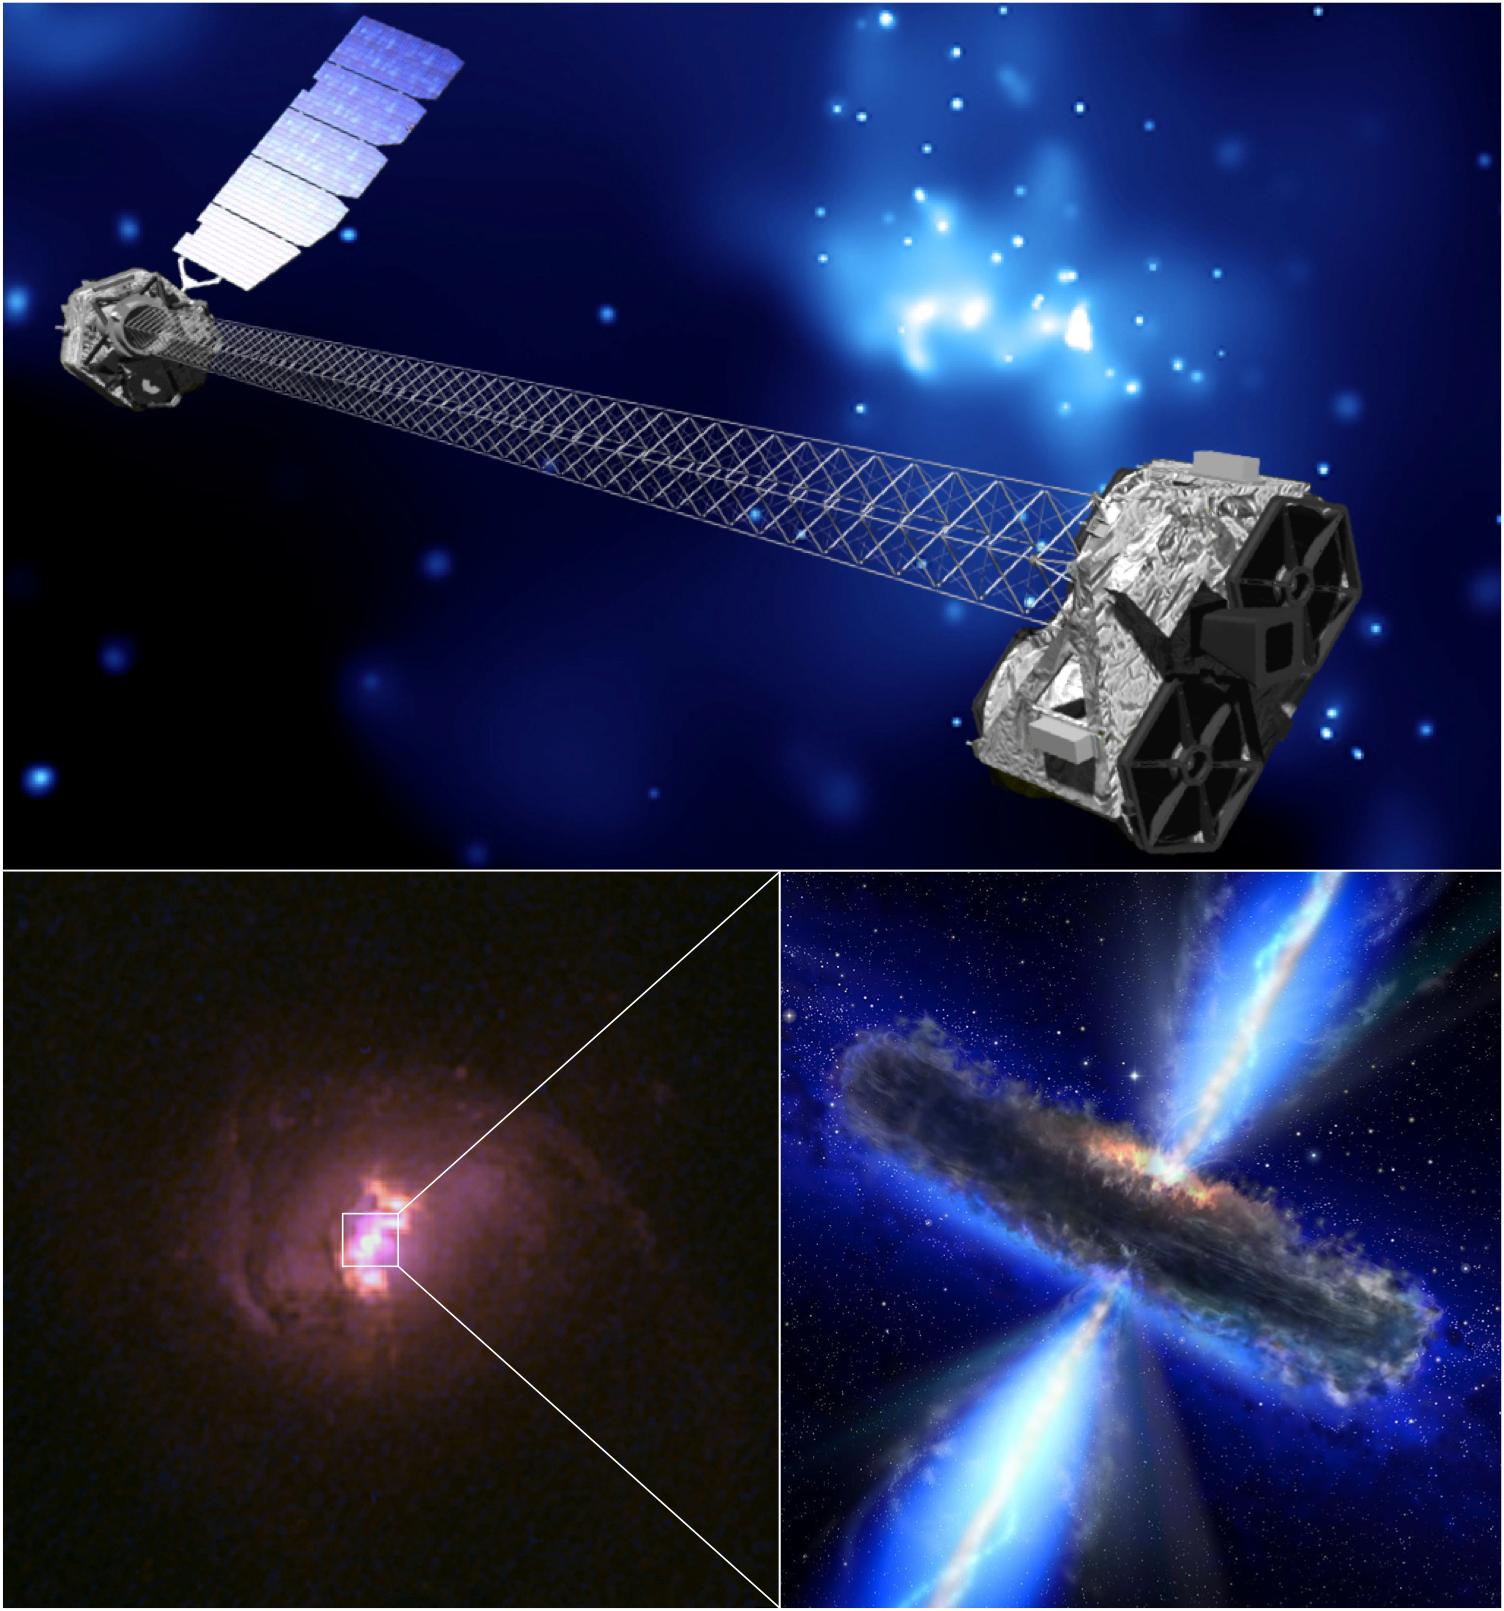
NuSTAR Seeks Hidden Black Holes NuSTAR, artist concept